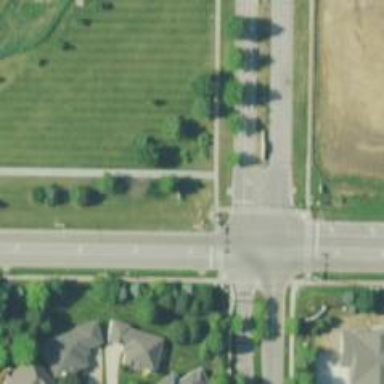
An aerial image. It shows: Marked crossing on asphalt footway.